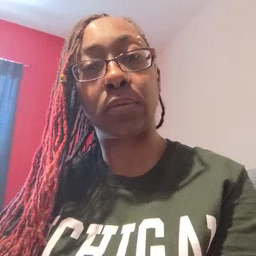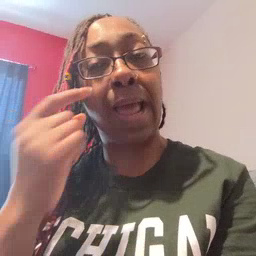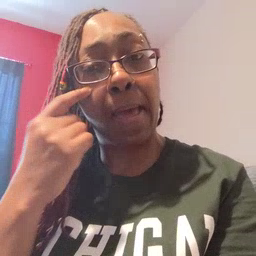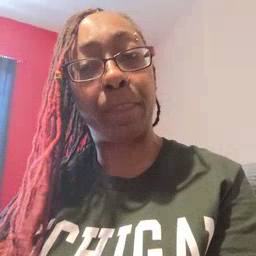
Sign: eye